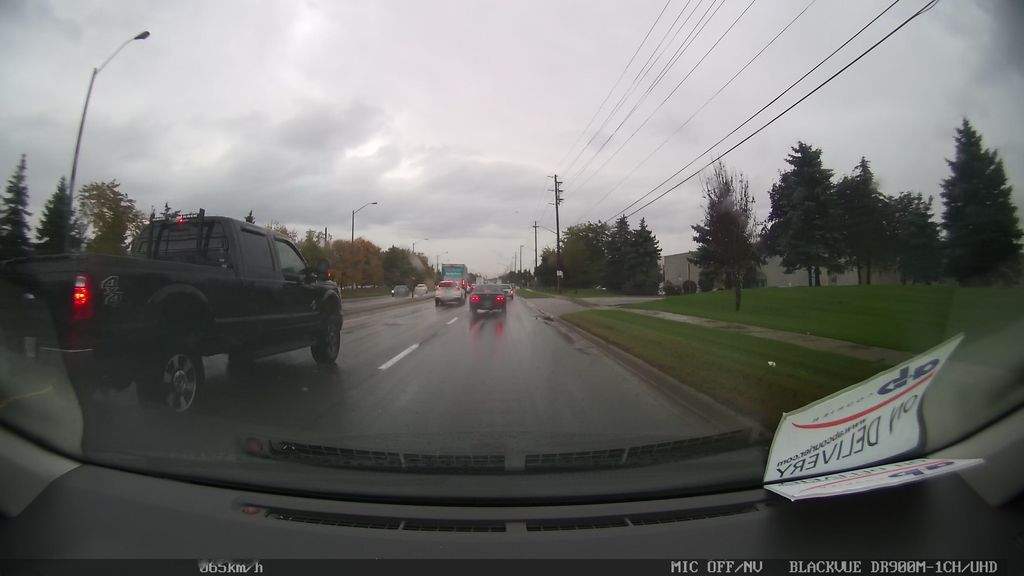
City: toronto